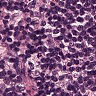
Metastatic tissue present: no